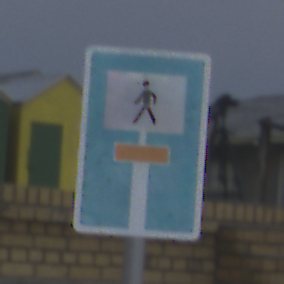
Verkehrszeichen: SackgasseFussgaengerDurchlaessig
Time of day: SunriseSunset
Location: Outdoor (Beach)
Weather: Overcast
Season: NotSpecified
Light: Natural